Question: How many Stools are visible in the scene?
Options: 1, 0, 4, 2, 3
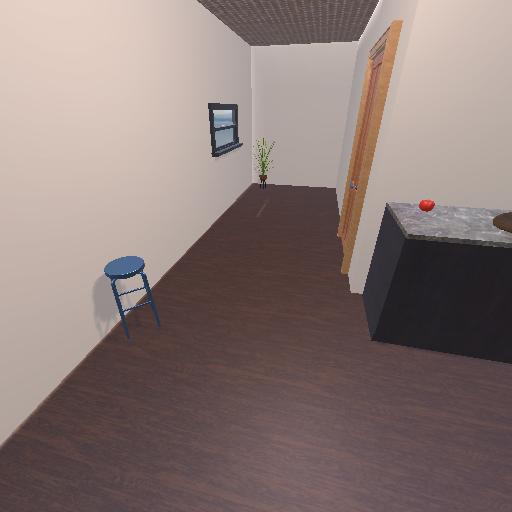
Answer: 1